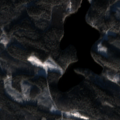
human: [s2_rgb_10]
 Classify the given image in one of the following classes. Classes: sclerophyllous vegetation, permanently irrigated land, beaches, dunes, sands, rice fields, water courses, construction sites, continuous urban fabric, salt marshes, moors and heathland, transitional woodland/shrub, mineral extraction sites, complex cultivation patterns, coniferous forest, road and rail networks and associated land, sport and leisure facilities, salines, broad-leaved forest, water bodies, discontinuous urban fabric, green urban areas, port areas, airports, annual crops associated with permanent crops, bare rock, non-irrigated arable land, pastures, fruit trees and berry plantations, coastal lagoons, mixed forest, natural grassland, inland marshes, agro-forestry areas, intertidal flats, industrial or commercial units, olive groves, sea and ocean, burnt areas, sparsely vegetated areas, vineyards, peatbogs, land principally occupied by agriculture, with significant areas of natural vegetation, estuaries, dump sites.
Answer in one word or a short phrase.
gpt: coniferous forest, mixed forest, water bodies